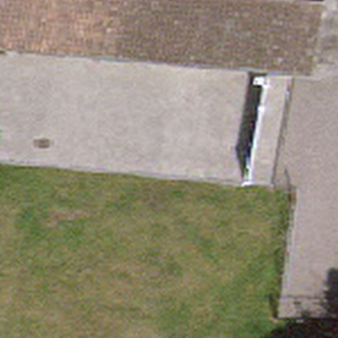
Label: other